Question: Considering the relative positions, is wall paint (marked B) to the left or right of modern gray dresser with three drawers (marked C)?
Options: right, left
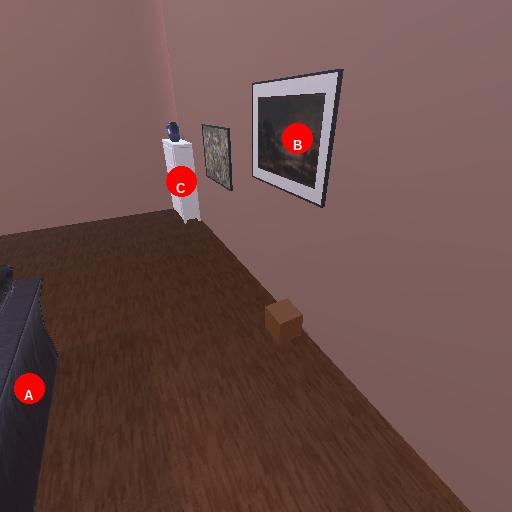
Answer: right